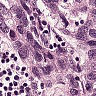
Metastatic tissue present: yes